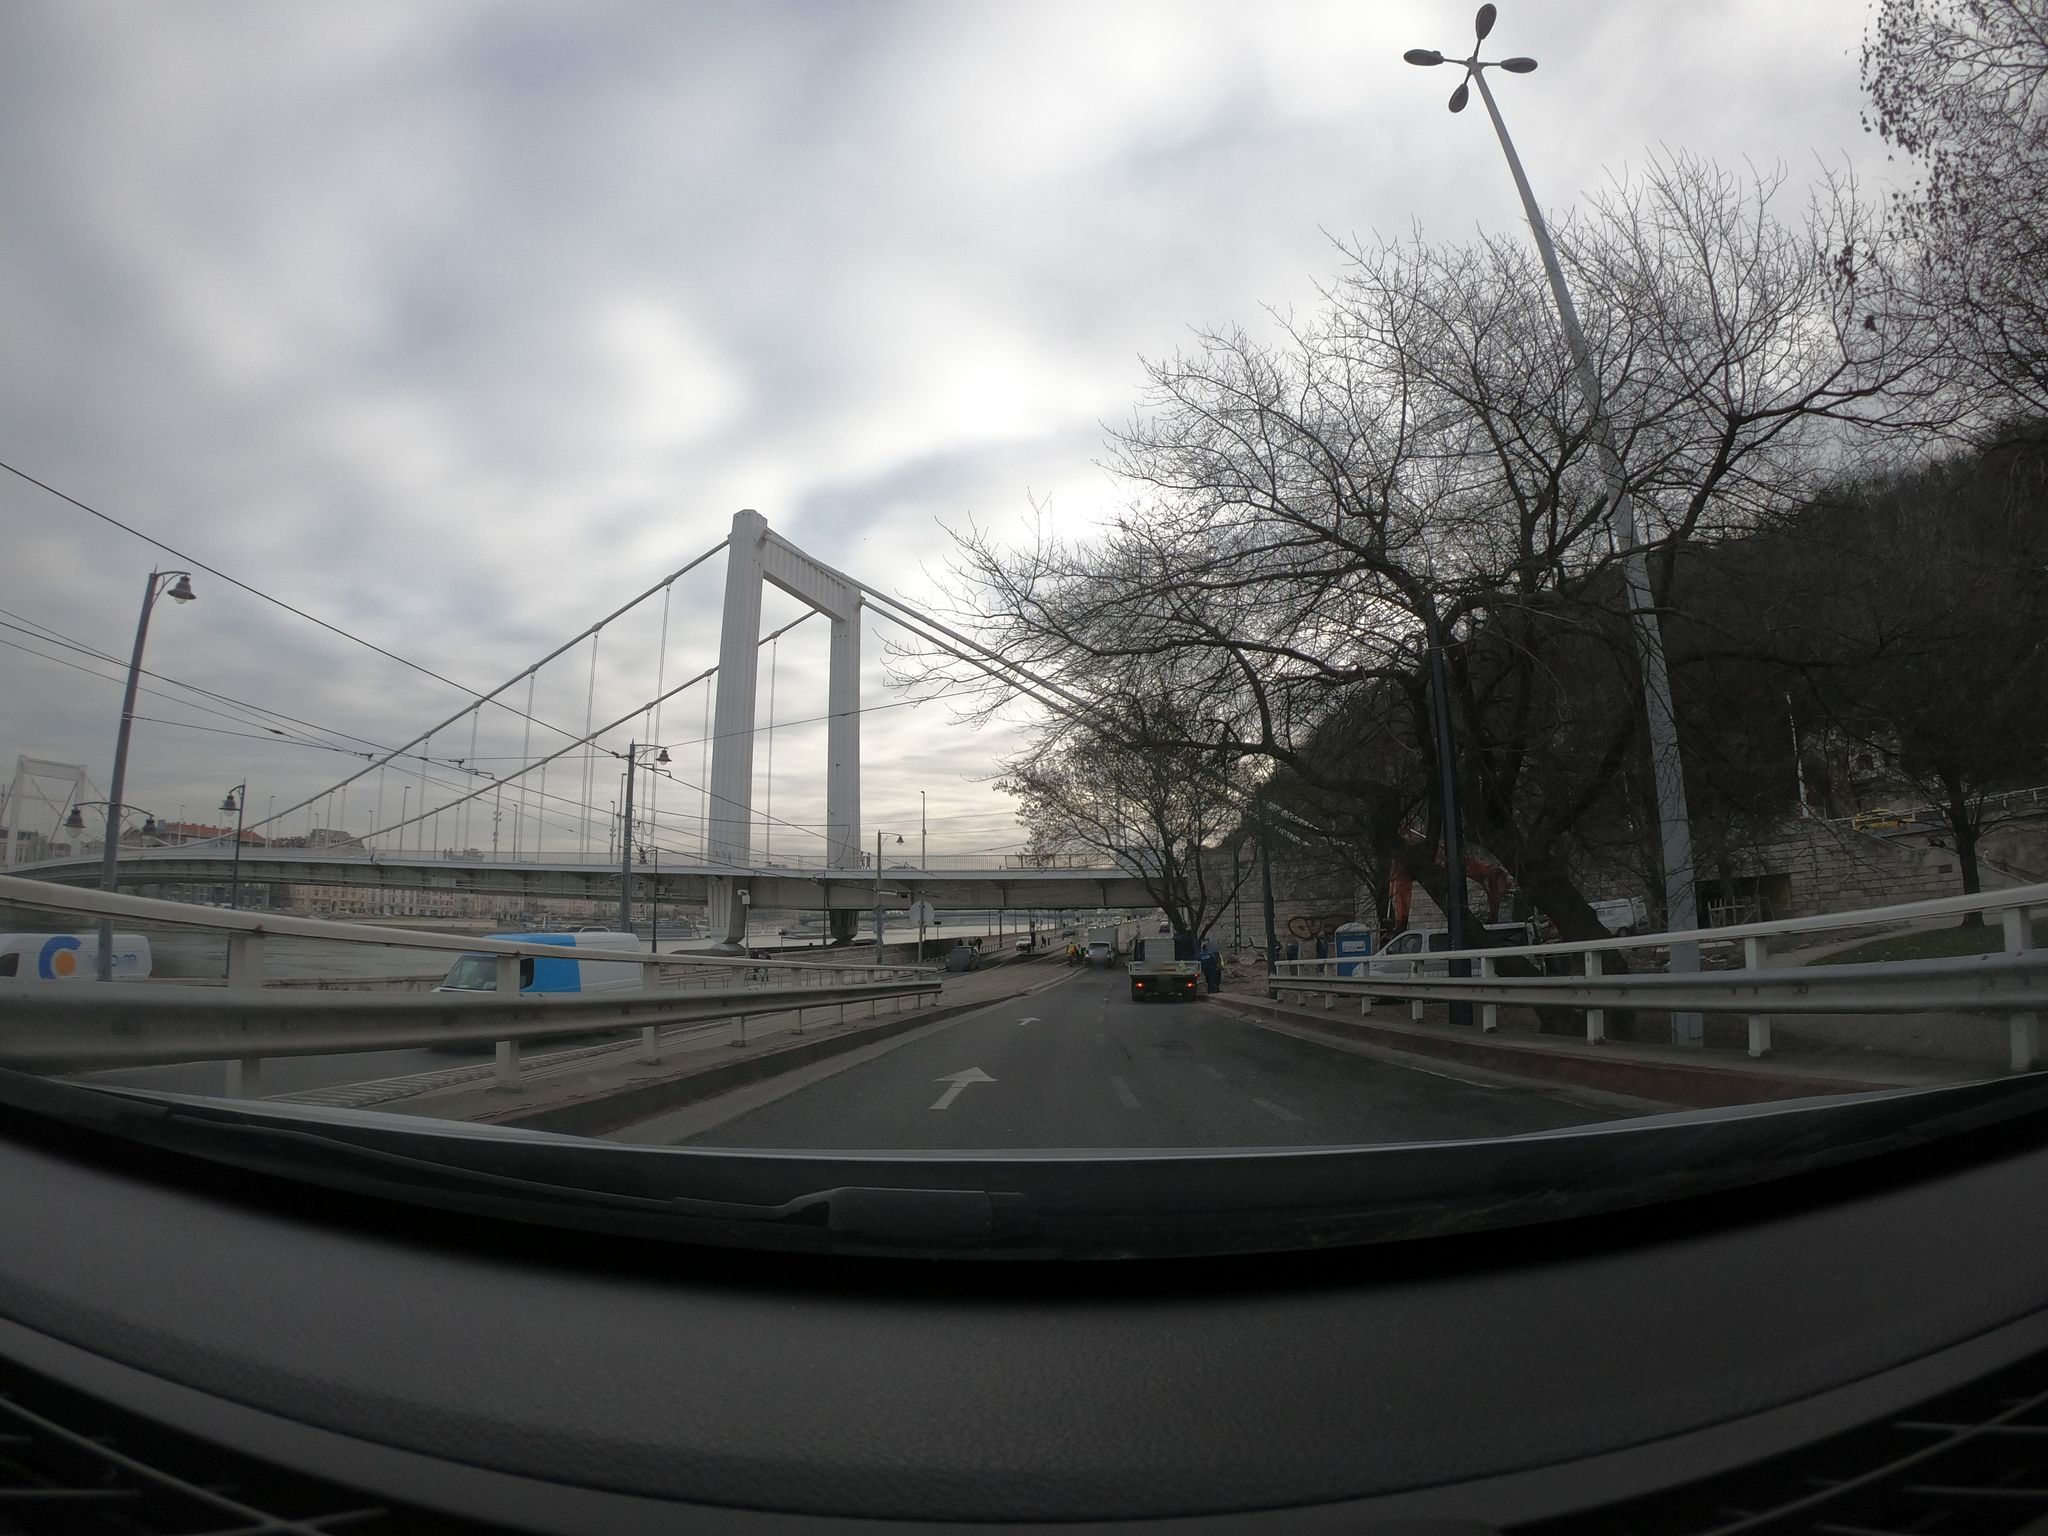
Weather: snowy
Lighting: day
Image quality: good
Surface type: driving surface
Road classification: secondary, primary_link
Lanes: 1
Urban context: urban centre
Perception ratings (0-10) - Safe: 1.33, Lively: 2.95, Beautiful: 0.7, Boring: 5.87, Depressing: 3.32, Wealthy: 1.69